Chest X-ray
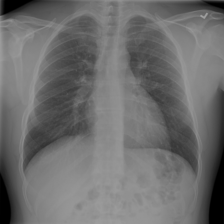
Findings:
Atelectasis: negative
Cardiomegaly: negative
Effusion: negative
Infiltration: negative
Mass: negative
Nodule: negative
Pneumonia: negative
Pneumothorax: negative
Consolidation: negative
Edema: negative
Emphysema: negative
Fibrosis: negative
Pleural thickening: negative
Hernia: negative